Field crop: maize
Growth stage: 2
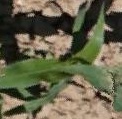
Species: maize